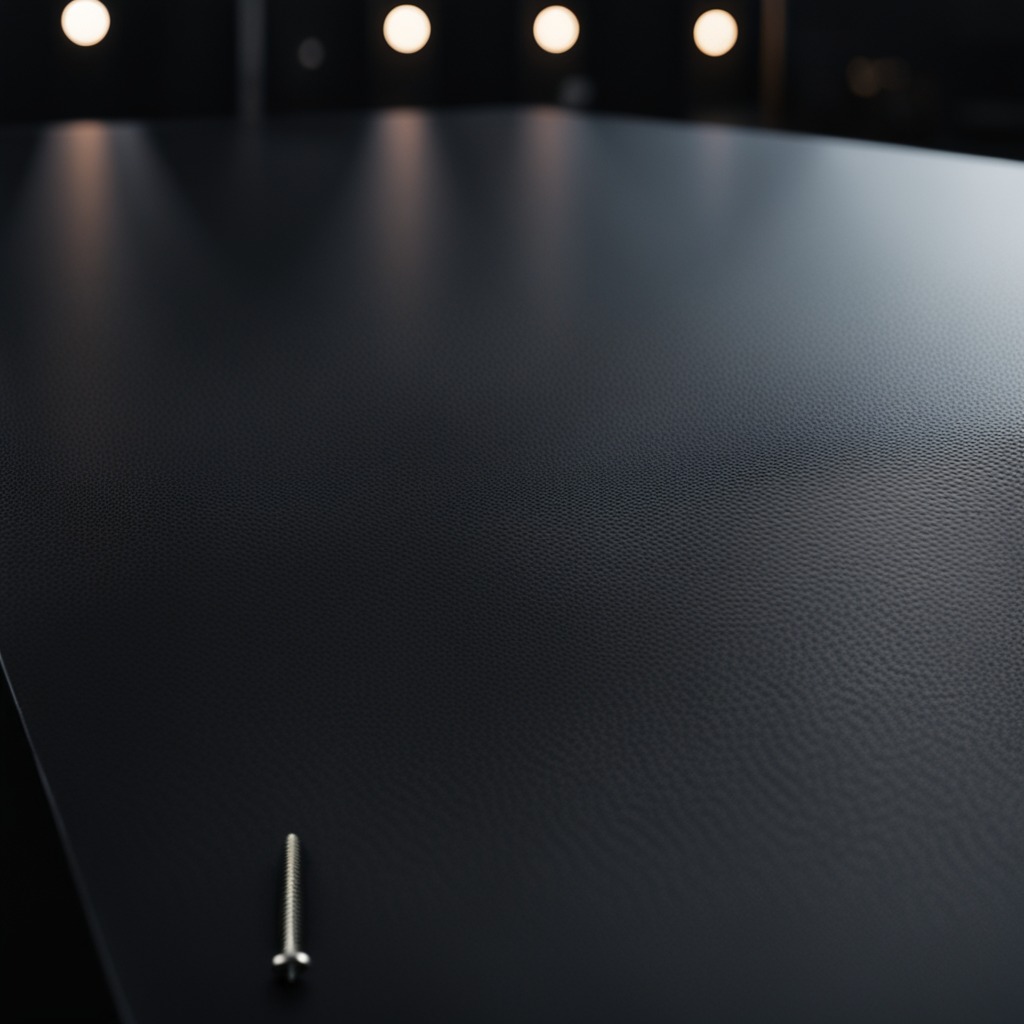
A metal screw is lying on the clean granite tabletop covered with a black rubber mat inside a workshop at night.